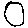
Label: circle